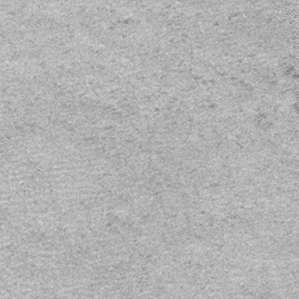
Label: frost